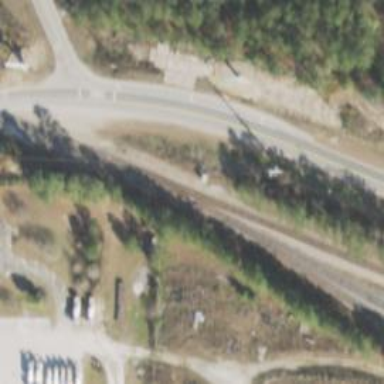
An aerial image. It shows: Railway spur junction.